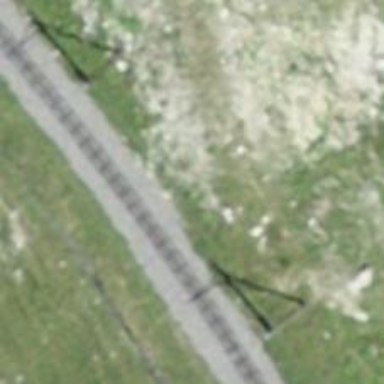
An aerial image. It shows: Narrow-gauge railway track with one electrified contact line.